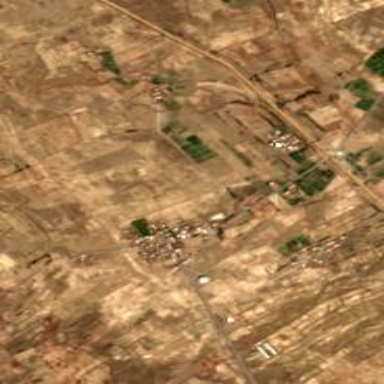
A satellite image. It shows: Village.